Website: lowes
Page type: review-order
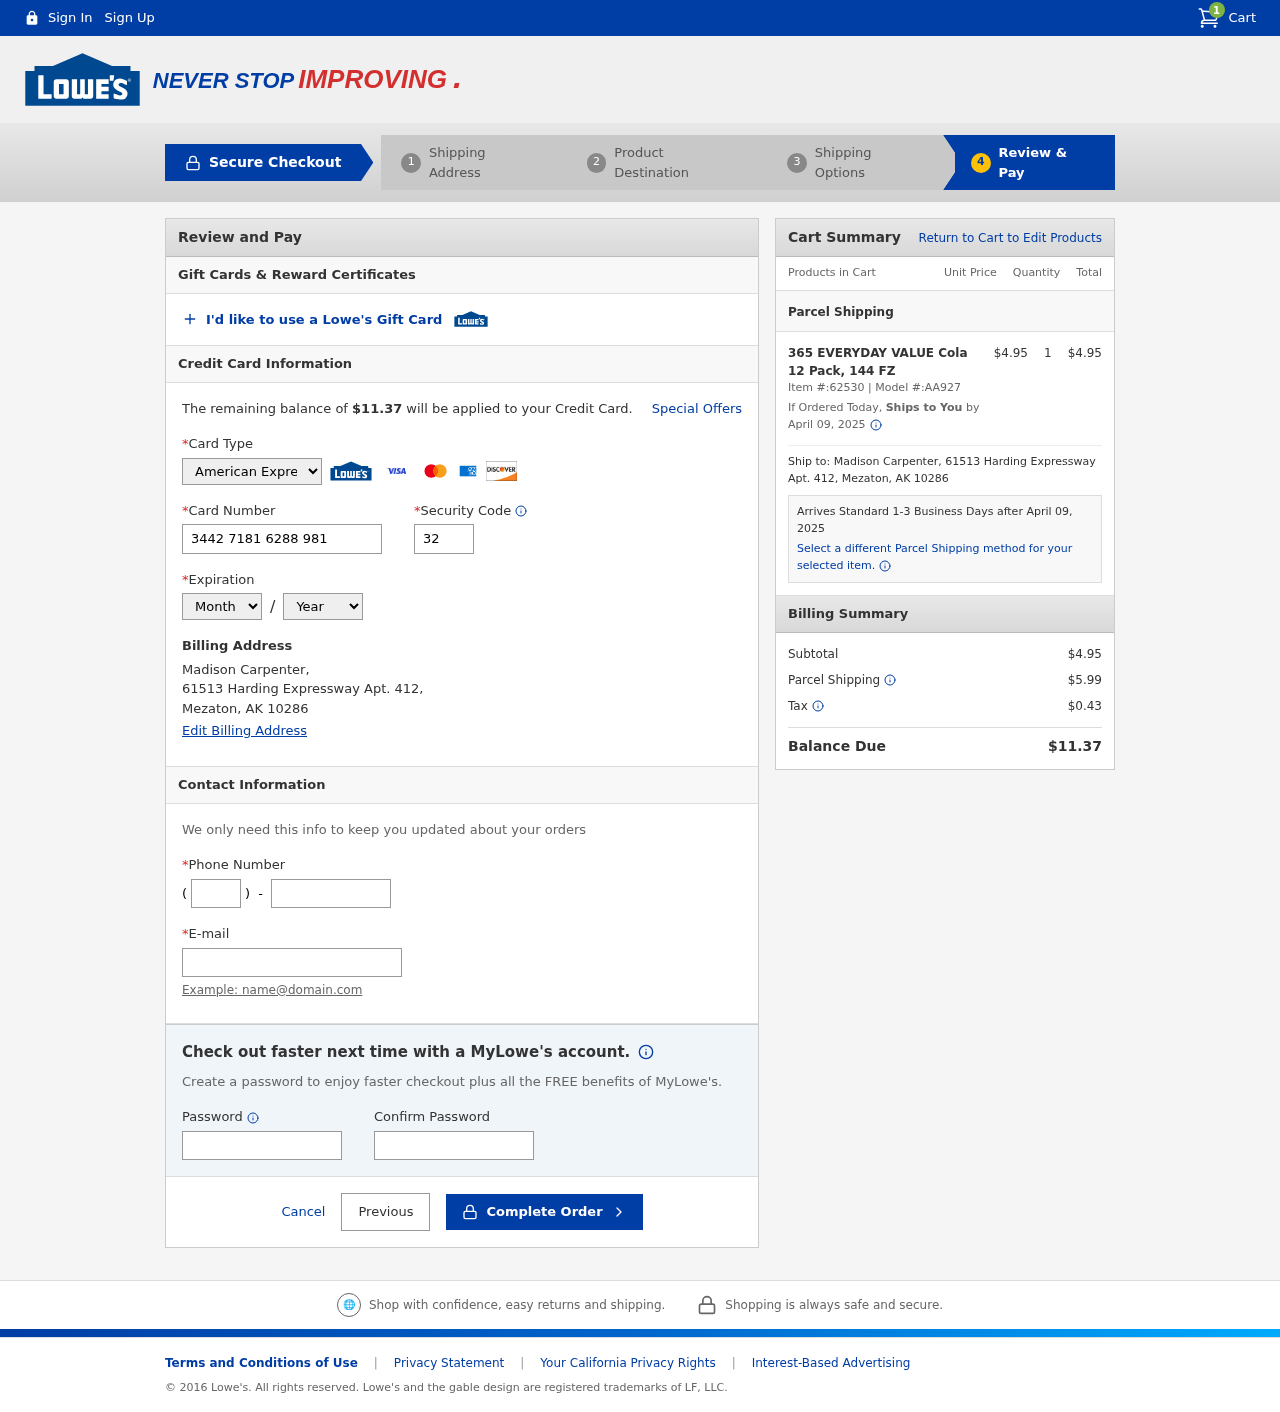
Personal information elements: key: PII_CARD_CVV
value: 3266
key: PII_CARD_EXPIRY_MONTH
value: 04
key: PII_CARD_EXPIRY_YEAR
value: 29
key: PII_CARD_NUMBER
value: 3442 7181 6288 981
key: PII_CARD_TYPE
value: American Express
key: PII_CITY
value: Mezaton
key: PII_EMAIL
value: madisoncarpenter@gmail.com
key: PII_FULLNAME
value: Madison Carpenter,
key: PII_PHONE
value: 6524224130
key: PII_PHONE_AREA
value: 652
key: PII_POSTCODE
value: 10286
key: PII_STATE_ABBR
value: AK
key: PII_STREET
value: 61513 Harding Expressway Apt. 412
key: PII_STREET
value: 61513 Harding Expressway Apt. 412,
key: PII_FULLNAME2
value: Madison Carpenter
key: PII_POSTCODE_FULL
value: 10286
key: PII_CITY_STATE
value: Mezaton, AK
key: PII_CITY_STATE_ZIP
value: Mezaton, AK 10286
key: PII_STATE_ABBR2
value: AK
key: PII_POSTCODE_NUMERIC
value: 10286
Product elements: key: PRODUCT1_NAME
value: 365 EVERYDAY VALUE Cola 12 Pack, 144 FZ
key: PRODUCT1_PRICE
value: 4.95
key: PRODUCT1_QUANTITY
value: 1
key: PRODUCT1_ITEM_NUMBER
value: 62530
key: PRODUCT1_MODEL_NUMBER
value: AA927
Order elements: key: ORDER_NUM_ITEMS
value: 1
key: ORDER_TOTAL
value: $11.37
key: ORDER_SHIPPING_DATE
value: April 09, 2025
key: ORDER_SUBTOTAL
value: $4.95
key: ORDER_SHIPPING_DATE2
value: April 09, 2025
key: ORDER_SUBTOTAL2
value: $4.95
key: ORDER_SHIPPING_COST
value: $5.99
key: ORDER_TAX
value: $0.43